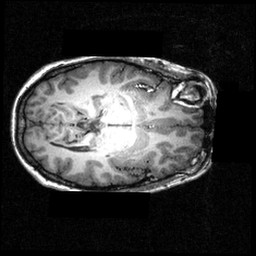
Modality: T1w
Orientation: axial
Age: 26
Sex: female
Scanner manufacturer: siemens
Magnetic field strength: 3.951 T
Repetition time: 1.5 s
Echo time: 0.00335 s